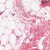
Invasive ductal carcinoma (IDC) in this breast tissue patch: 0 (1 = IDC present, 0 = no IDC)